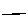
Label: line